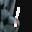
Label: 1